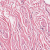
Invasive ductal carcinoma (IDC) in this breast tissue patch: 0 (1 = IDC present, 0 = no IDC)